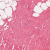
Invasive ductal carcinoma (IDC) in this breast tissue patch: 0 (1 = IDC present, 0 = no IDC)